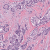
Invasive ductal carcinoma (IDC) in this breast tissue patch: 1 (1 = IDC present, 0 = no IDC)